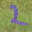
Label: 2